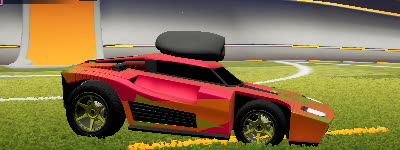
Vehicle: breakout